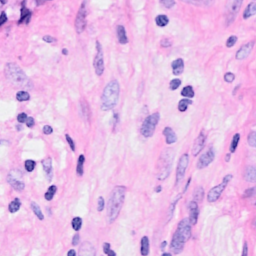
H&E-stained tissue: Breast